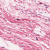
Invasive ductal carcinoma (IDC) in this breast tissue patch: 0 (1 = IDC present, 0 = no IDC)